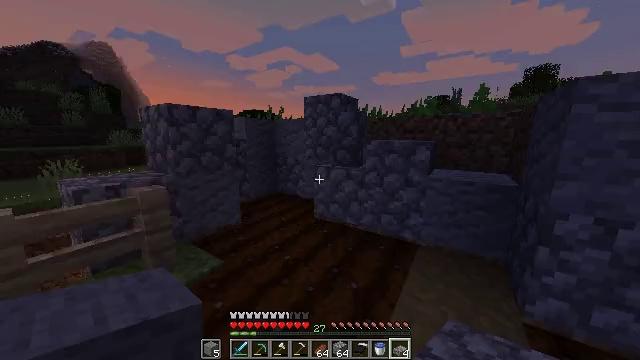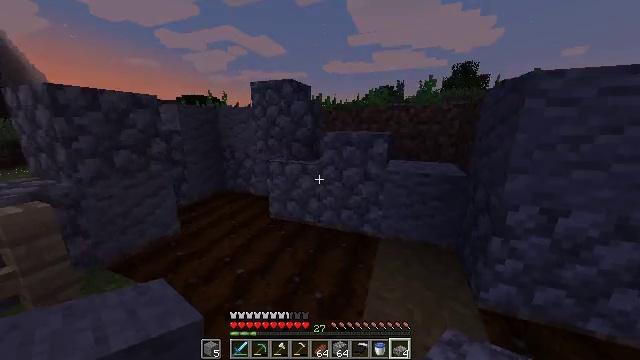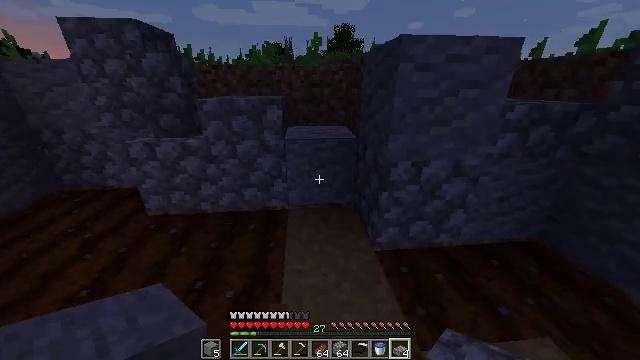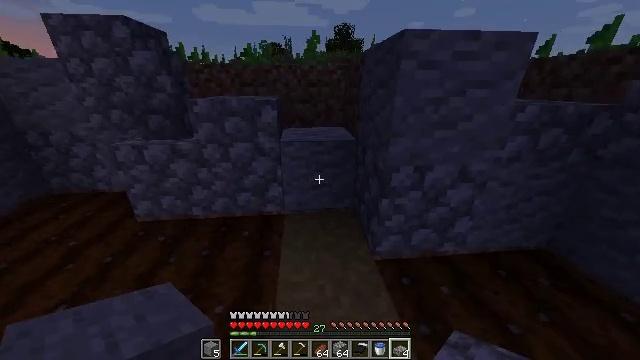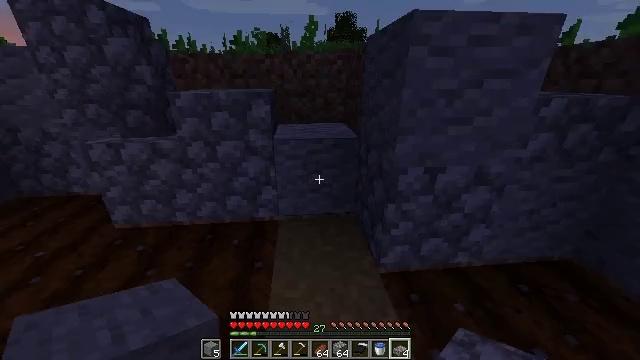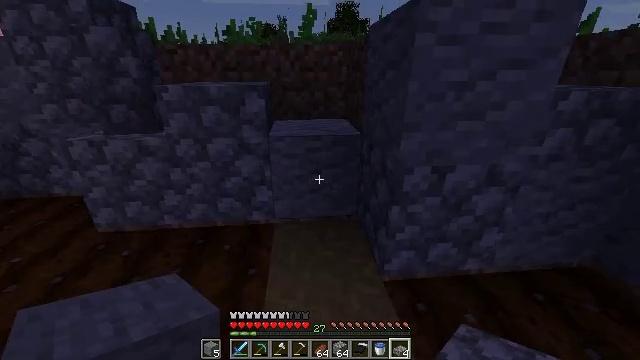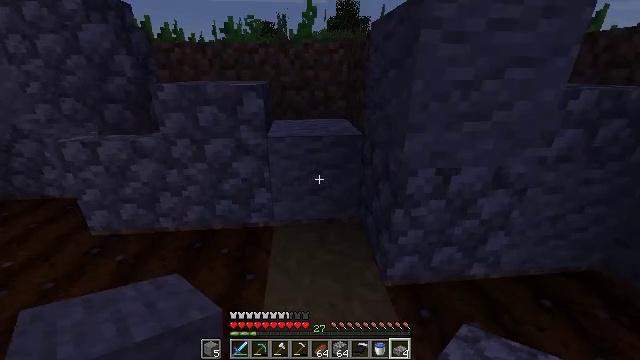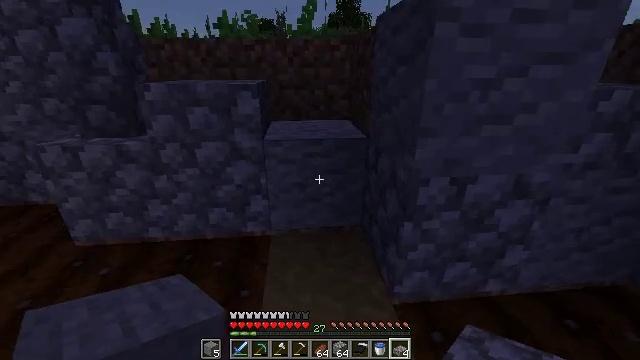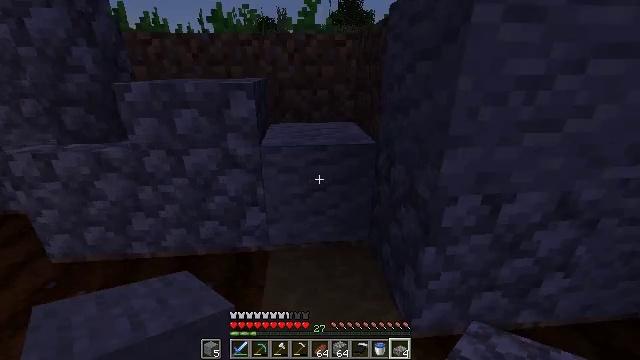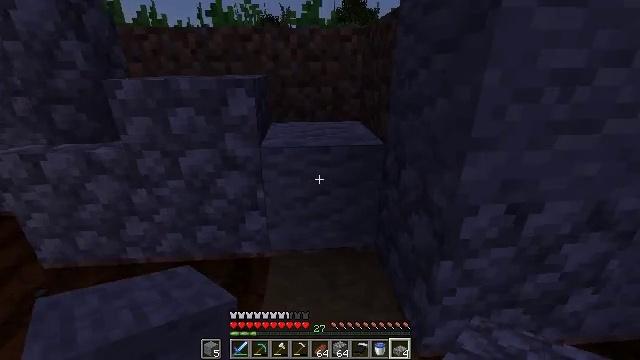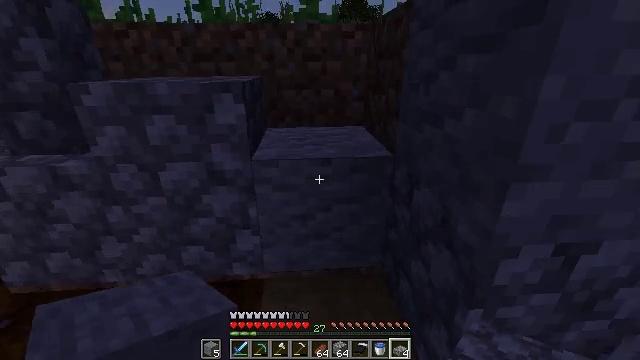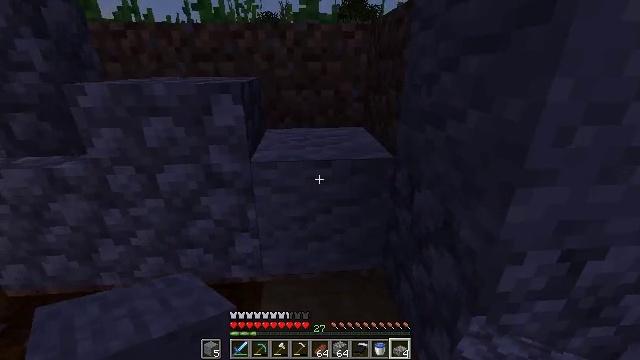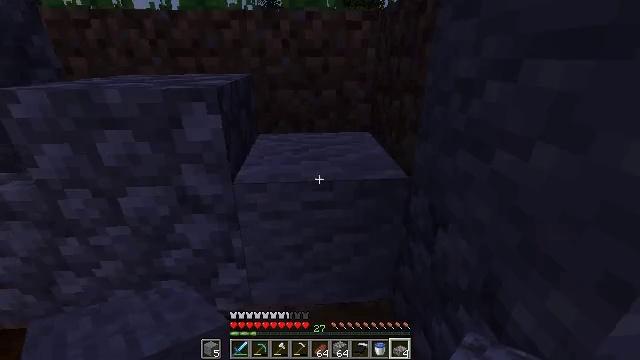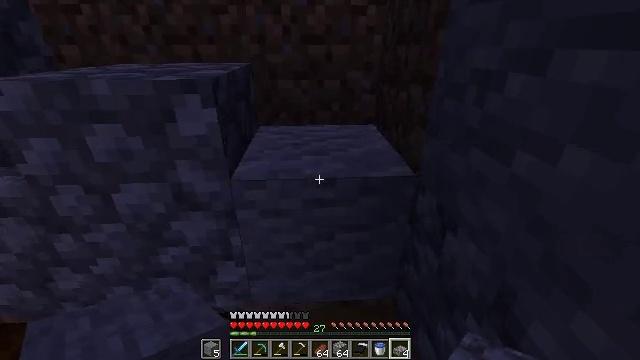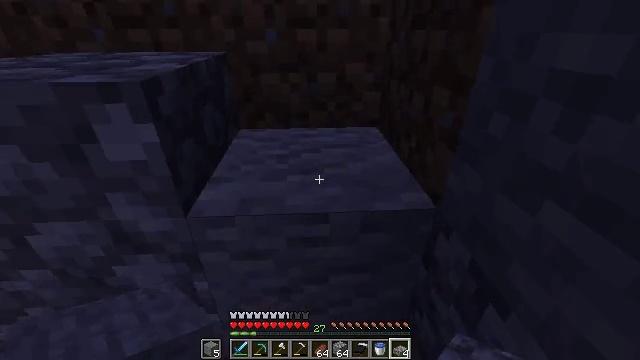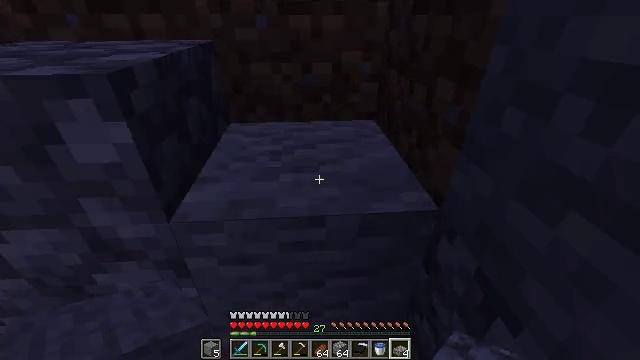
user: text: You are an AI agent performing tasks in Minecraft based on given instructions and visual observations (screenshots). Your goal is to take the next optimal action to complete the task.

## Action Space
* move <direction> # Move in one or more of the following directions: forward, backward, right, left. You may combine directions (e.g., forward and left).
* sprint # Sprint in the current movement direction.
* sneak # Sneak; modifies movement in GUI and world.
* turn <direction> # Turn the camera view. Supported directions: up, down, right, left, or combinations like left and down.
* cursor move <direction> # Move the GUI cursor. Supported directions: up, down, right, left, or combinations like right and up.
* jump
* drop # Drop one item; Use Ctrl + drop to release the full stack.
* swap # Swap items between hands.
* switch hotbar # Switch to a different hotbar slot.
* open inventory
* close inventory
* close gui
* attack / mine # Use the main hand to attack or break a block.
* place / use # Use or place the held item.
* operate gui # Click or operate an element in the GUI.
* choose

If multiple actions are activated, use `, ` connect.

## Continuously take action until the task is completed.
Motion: motion action
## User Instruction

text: Reclaim farmland by breaking it.
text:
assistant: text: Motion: move forward and move right, sprint
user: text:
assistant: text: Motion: move forward and move right, sprint, turn right and down
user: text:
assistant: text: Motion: no_op
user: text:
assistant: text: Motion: no_op
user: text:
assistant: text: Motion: no_op
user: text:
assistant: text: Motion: move forward
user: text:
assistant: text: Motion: move forward
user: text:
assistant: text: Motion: move forward
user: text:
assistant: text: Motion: move forward
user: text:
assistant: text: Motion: move forward
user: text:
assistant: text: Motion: move forward
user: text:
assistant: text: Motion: move forward, turn down
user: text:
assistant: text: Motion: move forward, turn down
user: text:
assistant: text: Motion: move forward, turn down
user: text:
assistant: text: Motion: move forward, turn down
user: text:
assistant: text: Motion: move forward, jump
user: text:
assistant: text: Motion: move forward, turn down, jump
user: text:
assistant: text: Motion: move forward, turn down, jump
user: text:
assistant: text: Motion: move forward, turn down, jump
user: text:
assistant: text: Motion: move forward, turn down
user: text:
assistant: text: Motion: move forward, turn left and down
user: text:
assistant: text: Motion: move forward, turn left and down
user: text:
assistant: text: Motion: turn left and down, attack / mine
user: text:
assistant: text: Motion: turn left and down, attack / mine
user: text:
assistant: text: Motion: turn down, attack / mine
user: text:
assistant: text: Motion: attack / mine
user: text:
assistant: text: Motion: attack / mine
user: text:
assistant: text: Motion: attack / mine
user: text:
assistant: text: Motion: attack / mine
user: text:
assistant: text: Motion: attack / mine